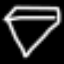
Label: diamond